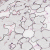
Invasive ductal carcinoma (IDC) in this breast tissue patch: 0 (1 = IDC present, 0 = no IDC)